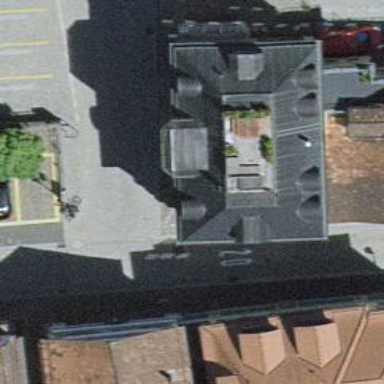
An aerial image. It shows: General shop.